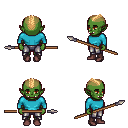
a pixel art fantasy rpg character, female body template, orc, green skin, teal long-sleeve shirt, metal pants, light blonde short mohawk hairstyle, maroon shoes, spear, four views (front, back, left, right), 2x2 character sprite sheet, small pixel art, hard edges, no anti-aliasing